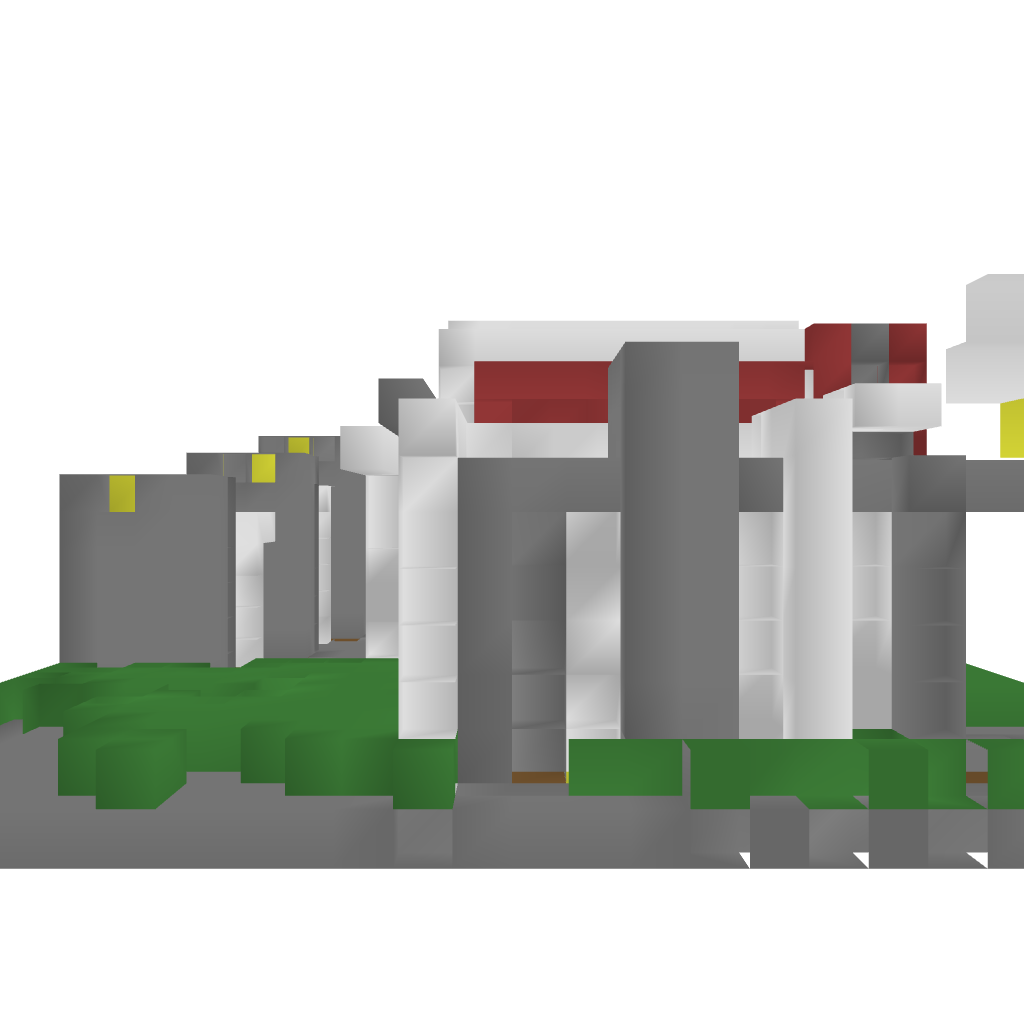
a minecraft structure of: Ultra Modern Spawn By Areoki bad low quality